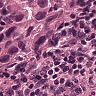
Metastatic tissue present: yes